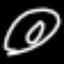
Label: donut